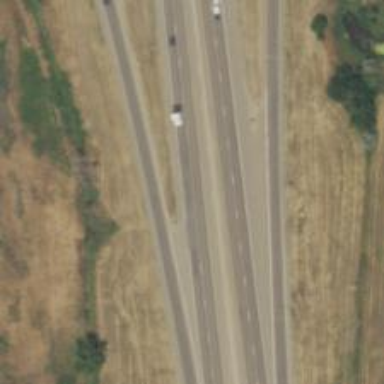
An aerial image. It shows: Asphalt highway with grade1 tracktype. It is expressway.